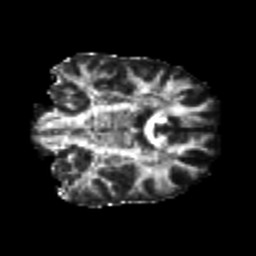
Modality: FA
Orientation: coronal
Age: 26
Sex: male
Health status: healthy
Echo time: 0.074 s